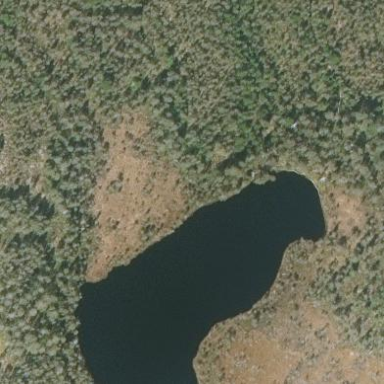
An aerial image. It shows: Serene lake surrounded by nature.